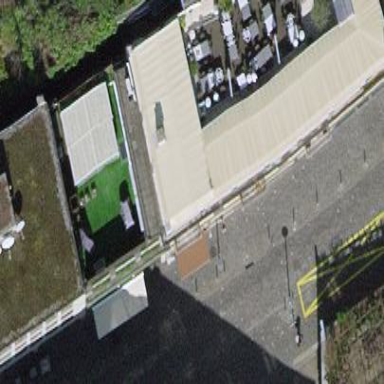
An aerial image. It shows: Apartment building with flat roof.